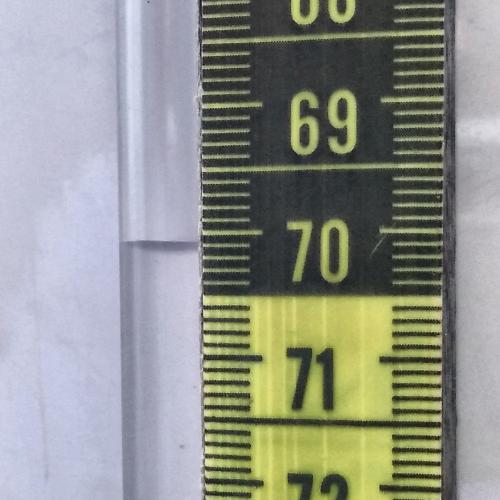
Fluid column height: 70.1 cm